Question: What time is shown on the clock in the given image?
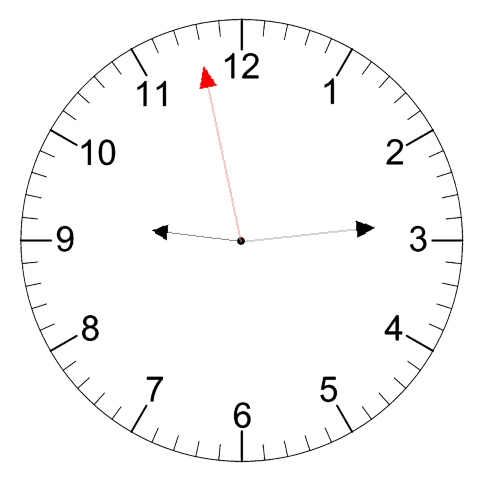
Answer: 09:13:58